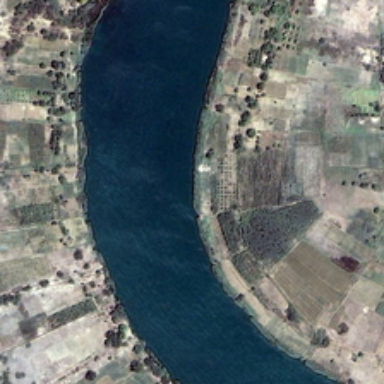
There are many green fields on both sides of the river .